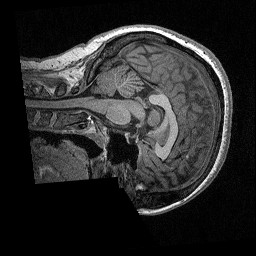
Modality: T1w
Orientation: sagittal
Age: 34
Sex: female
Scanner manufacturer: siemens
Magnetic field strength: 3 T
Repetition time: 2.3 s
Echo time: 0.00298 s